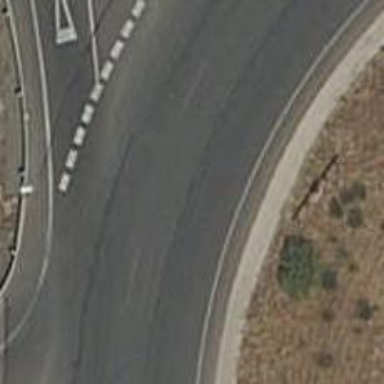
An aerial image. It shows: Primary highway intersecting roundabout.